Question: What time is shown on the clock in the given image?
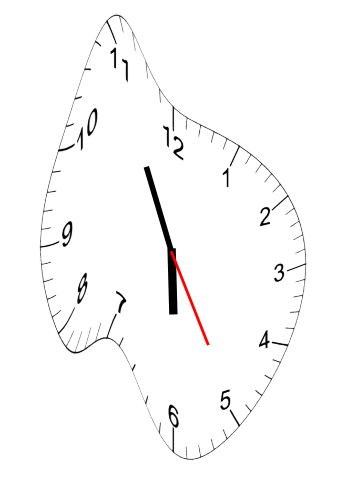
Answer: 05:55:25